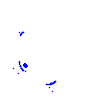
Particle: electron